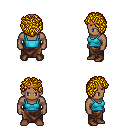
a pixel art fantasy rpg character, male body template, human, dark skin, teal pirate shirt, robe skirt, blonde curly afro hairstyle, bronze tiara, brown shoes, four views (front, back, left, right), 2x2 character sprite sheet, small pixel art, hard edges, no anti-aliasing